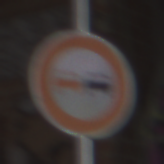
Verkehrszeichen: Ueberholverbot
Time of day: Midday
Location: Roofed (Special)
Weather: Overcast
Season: NotSpecified
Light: Natural